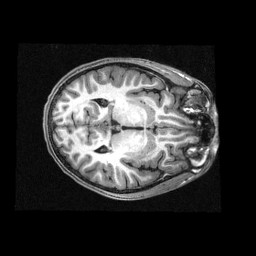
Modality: T1w
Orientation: axial
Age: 11
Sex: male
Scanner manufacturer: siemens
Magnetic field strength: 3 T
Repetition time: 2.3 s
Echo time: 0.00336 s